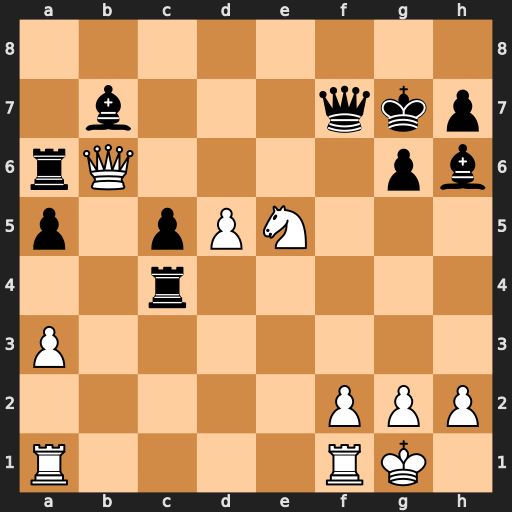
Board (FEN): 8/1b3qkp/rQ4pb/p1pPN3/2r5/P7/5PPP/R4RK1
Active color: w
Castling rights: -
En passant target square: -
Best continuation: Qb2 Rc2 Qxc2